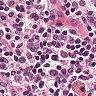
Metastatic tissue present: no